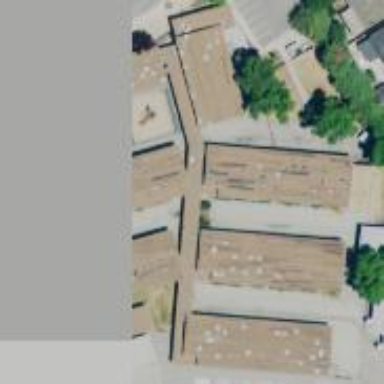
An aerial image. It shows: School building.